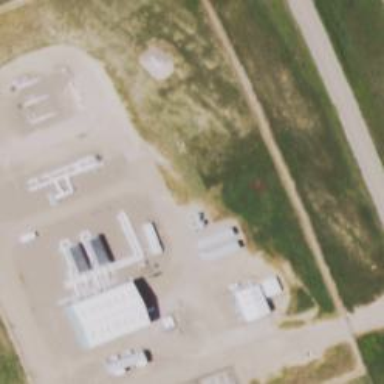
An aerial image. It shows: Chain link fence around compensation substation.